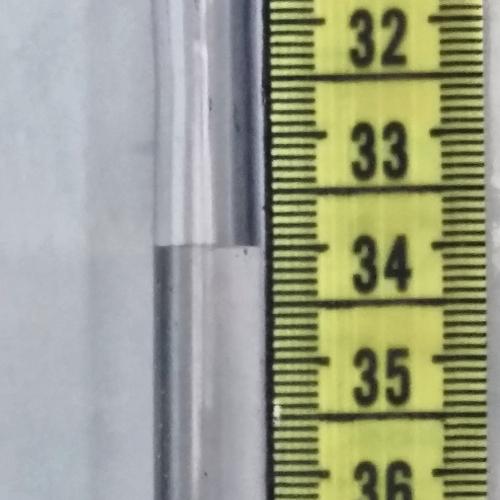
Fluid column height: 34.0 cm